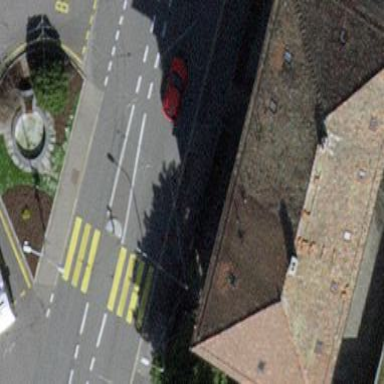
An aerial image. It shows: Apartment building with hipped roof.